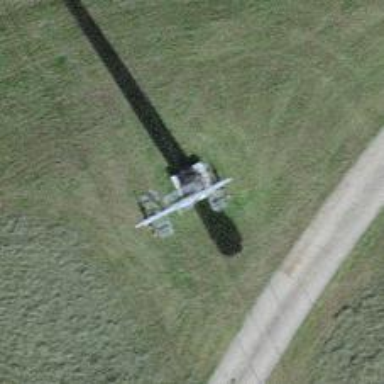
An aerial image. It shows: Pylon for aerialway.